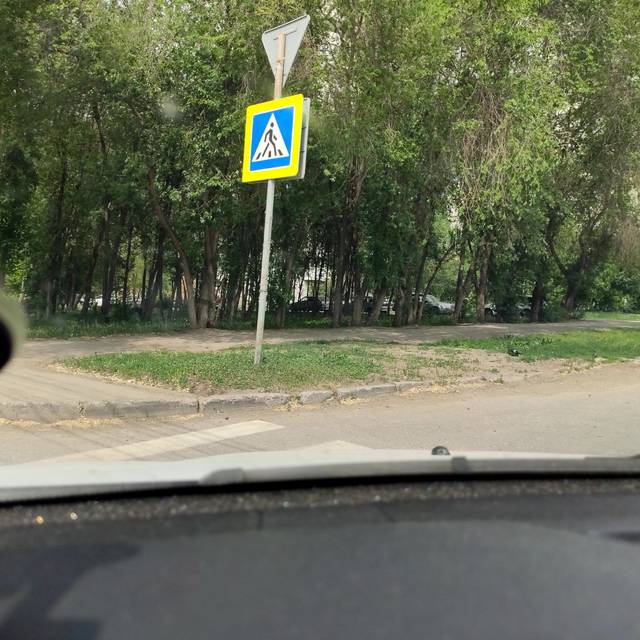
Region: Russia
Coordinates: 53.193, 50.14